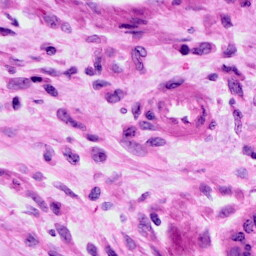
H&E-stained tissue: Cervix